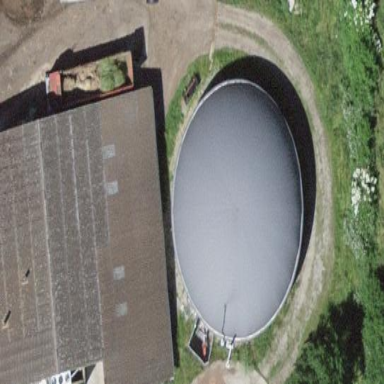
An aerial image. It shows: Storage tank building.